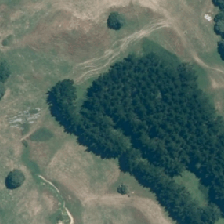
Land cover: indigenous_forest